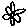
Label: flower